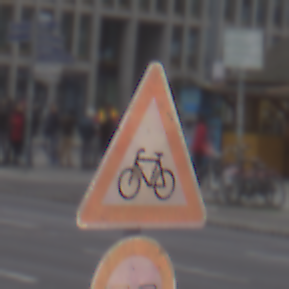
Verkehrszeichen: RadverkehrRechts
Zusatzzeichen unten: Ueberholverbot
Umgebung: Outdoor, Urban
Tageszeit: MorningAfternoon
Wetter: Overcast
Licht: Natural
Jahreszeit: NotSpecified
Kontrast: LowContrast